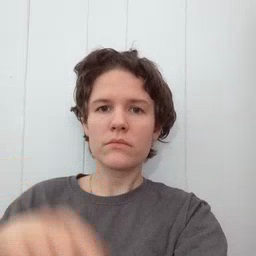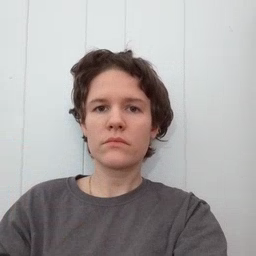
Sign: wake